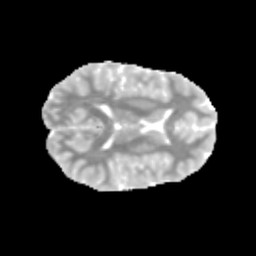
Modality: MD
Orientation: axial
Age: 10
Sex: female
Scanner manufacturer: siemens
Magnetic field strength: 3 T
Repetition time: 3.8 s
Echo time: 0.07 s